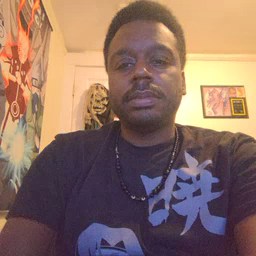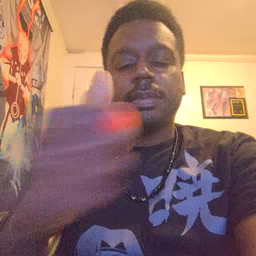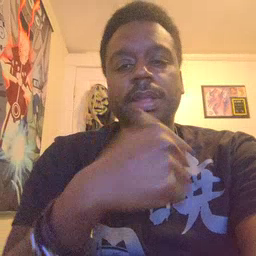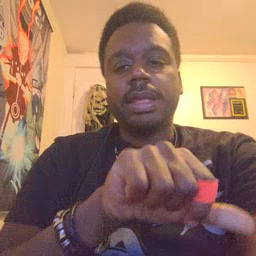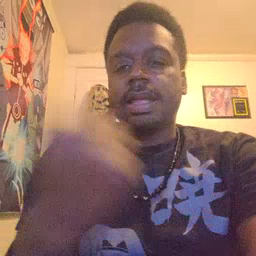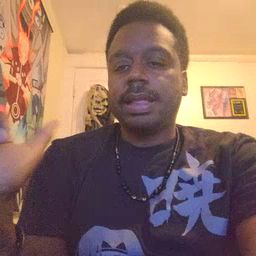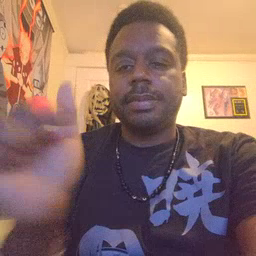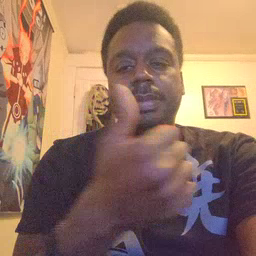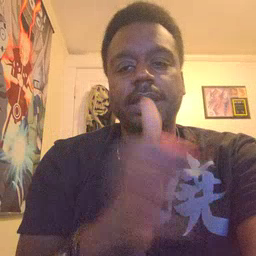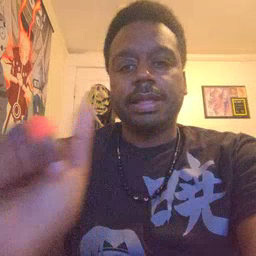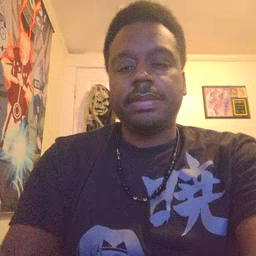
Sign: any